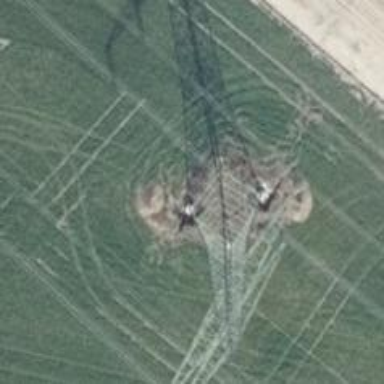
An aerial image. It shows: Power tower.